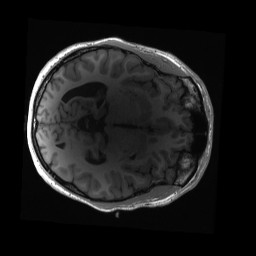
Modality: T1w
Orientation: axial
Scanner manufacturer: siemens
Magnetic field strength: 3 T
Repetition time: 2.3 s
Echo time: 0.00279 s